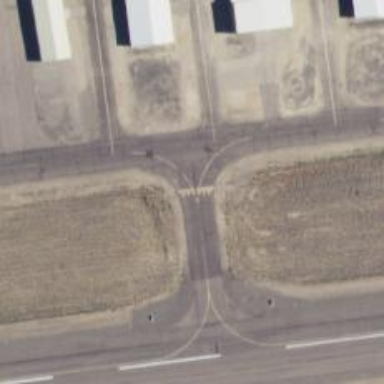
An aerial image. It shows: View of taxiway at the airport.